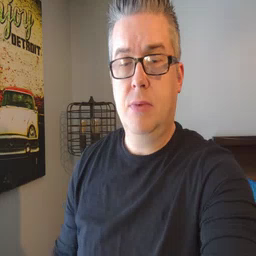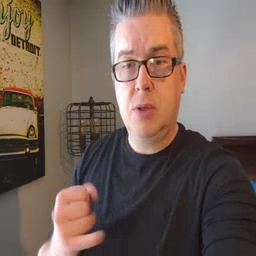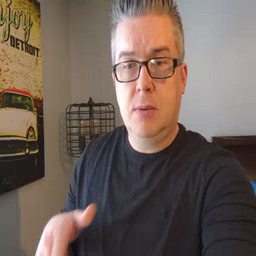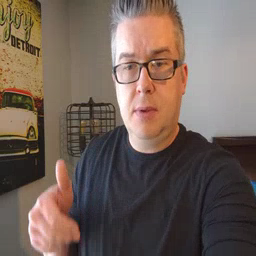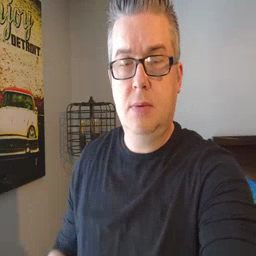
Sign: jeans